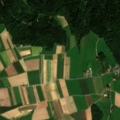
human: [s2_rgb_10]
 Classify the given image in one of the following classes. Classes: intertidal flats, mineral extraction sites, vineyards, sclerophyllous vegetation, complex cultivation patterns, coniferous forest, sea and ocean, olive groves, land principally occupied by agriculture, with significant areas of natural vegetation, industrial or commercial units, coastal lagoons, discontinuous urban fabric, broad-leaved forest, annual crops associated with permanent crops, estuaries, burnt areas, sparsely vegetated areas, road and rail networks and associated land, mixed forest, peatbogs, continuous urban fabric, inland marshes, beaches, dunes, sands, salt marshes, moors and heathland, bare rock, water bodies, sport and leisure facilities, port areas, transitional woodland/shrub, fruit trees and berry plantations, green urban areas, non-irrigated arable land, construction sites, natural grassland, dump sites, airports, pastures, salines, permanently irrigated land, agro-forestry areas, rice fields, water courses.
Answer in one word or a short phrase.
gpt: non-irrigated arable land, mixed forest